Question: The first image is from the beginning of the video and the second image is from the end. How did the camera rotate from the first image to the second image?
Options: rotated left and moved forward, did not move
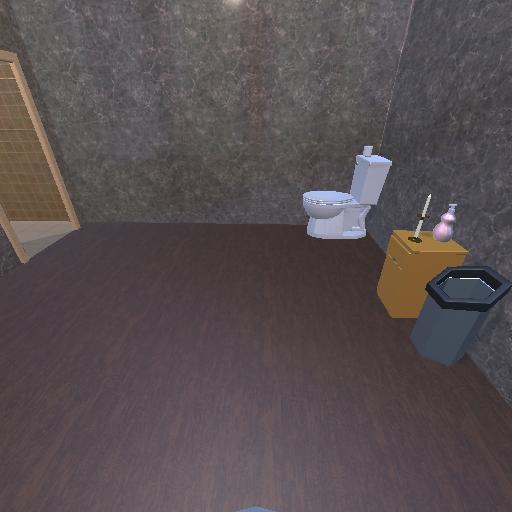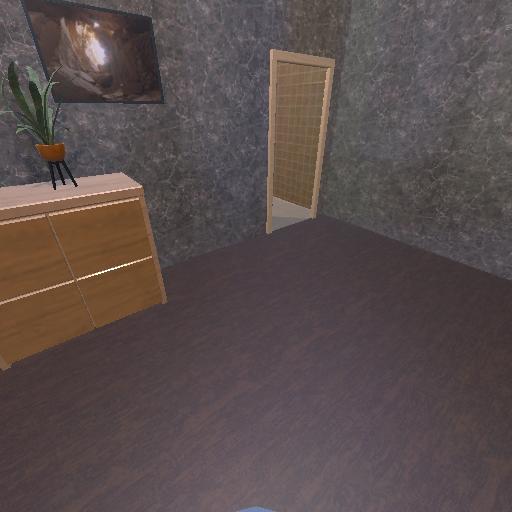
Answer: rotated left and moved forward